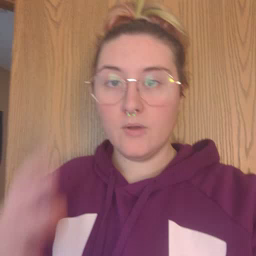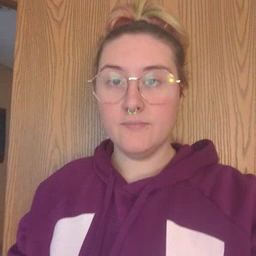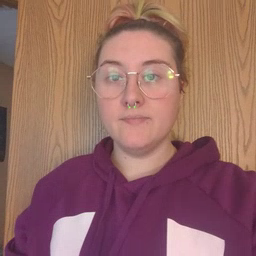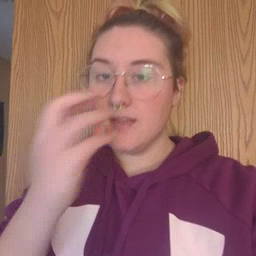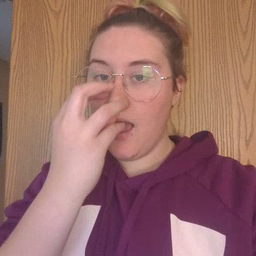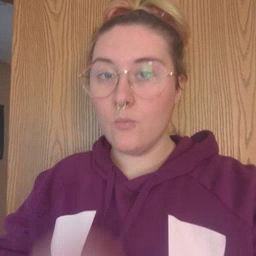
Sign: clown